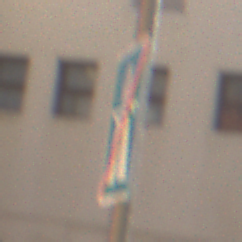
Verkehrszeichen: EndeAutbahn
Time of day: MorningAfternoon
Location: Outdoor (Urban)
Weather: Clear
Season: NotSpecified
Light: Natural